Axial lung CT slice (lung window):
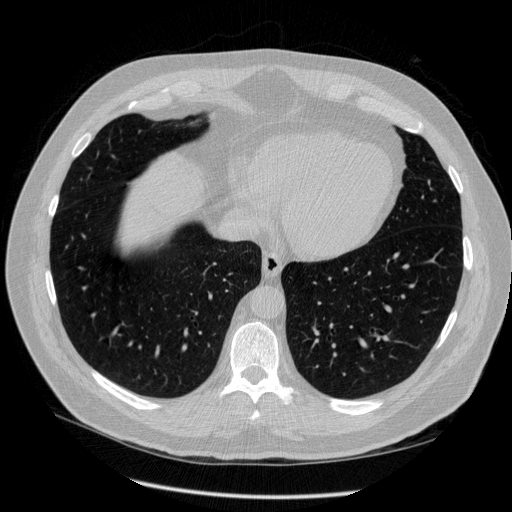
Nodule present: no